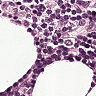
Metastatic tissue present: no